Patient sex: M
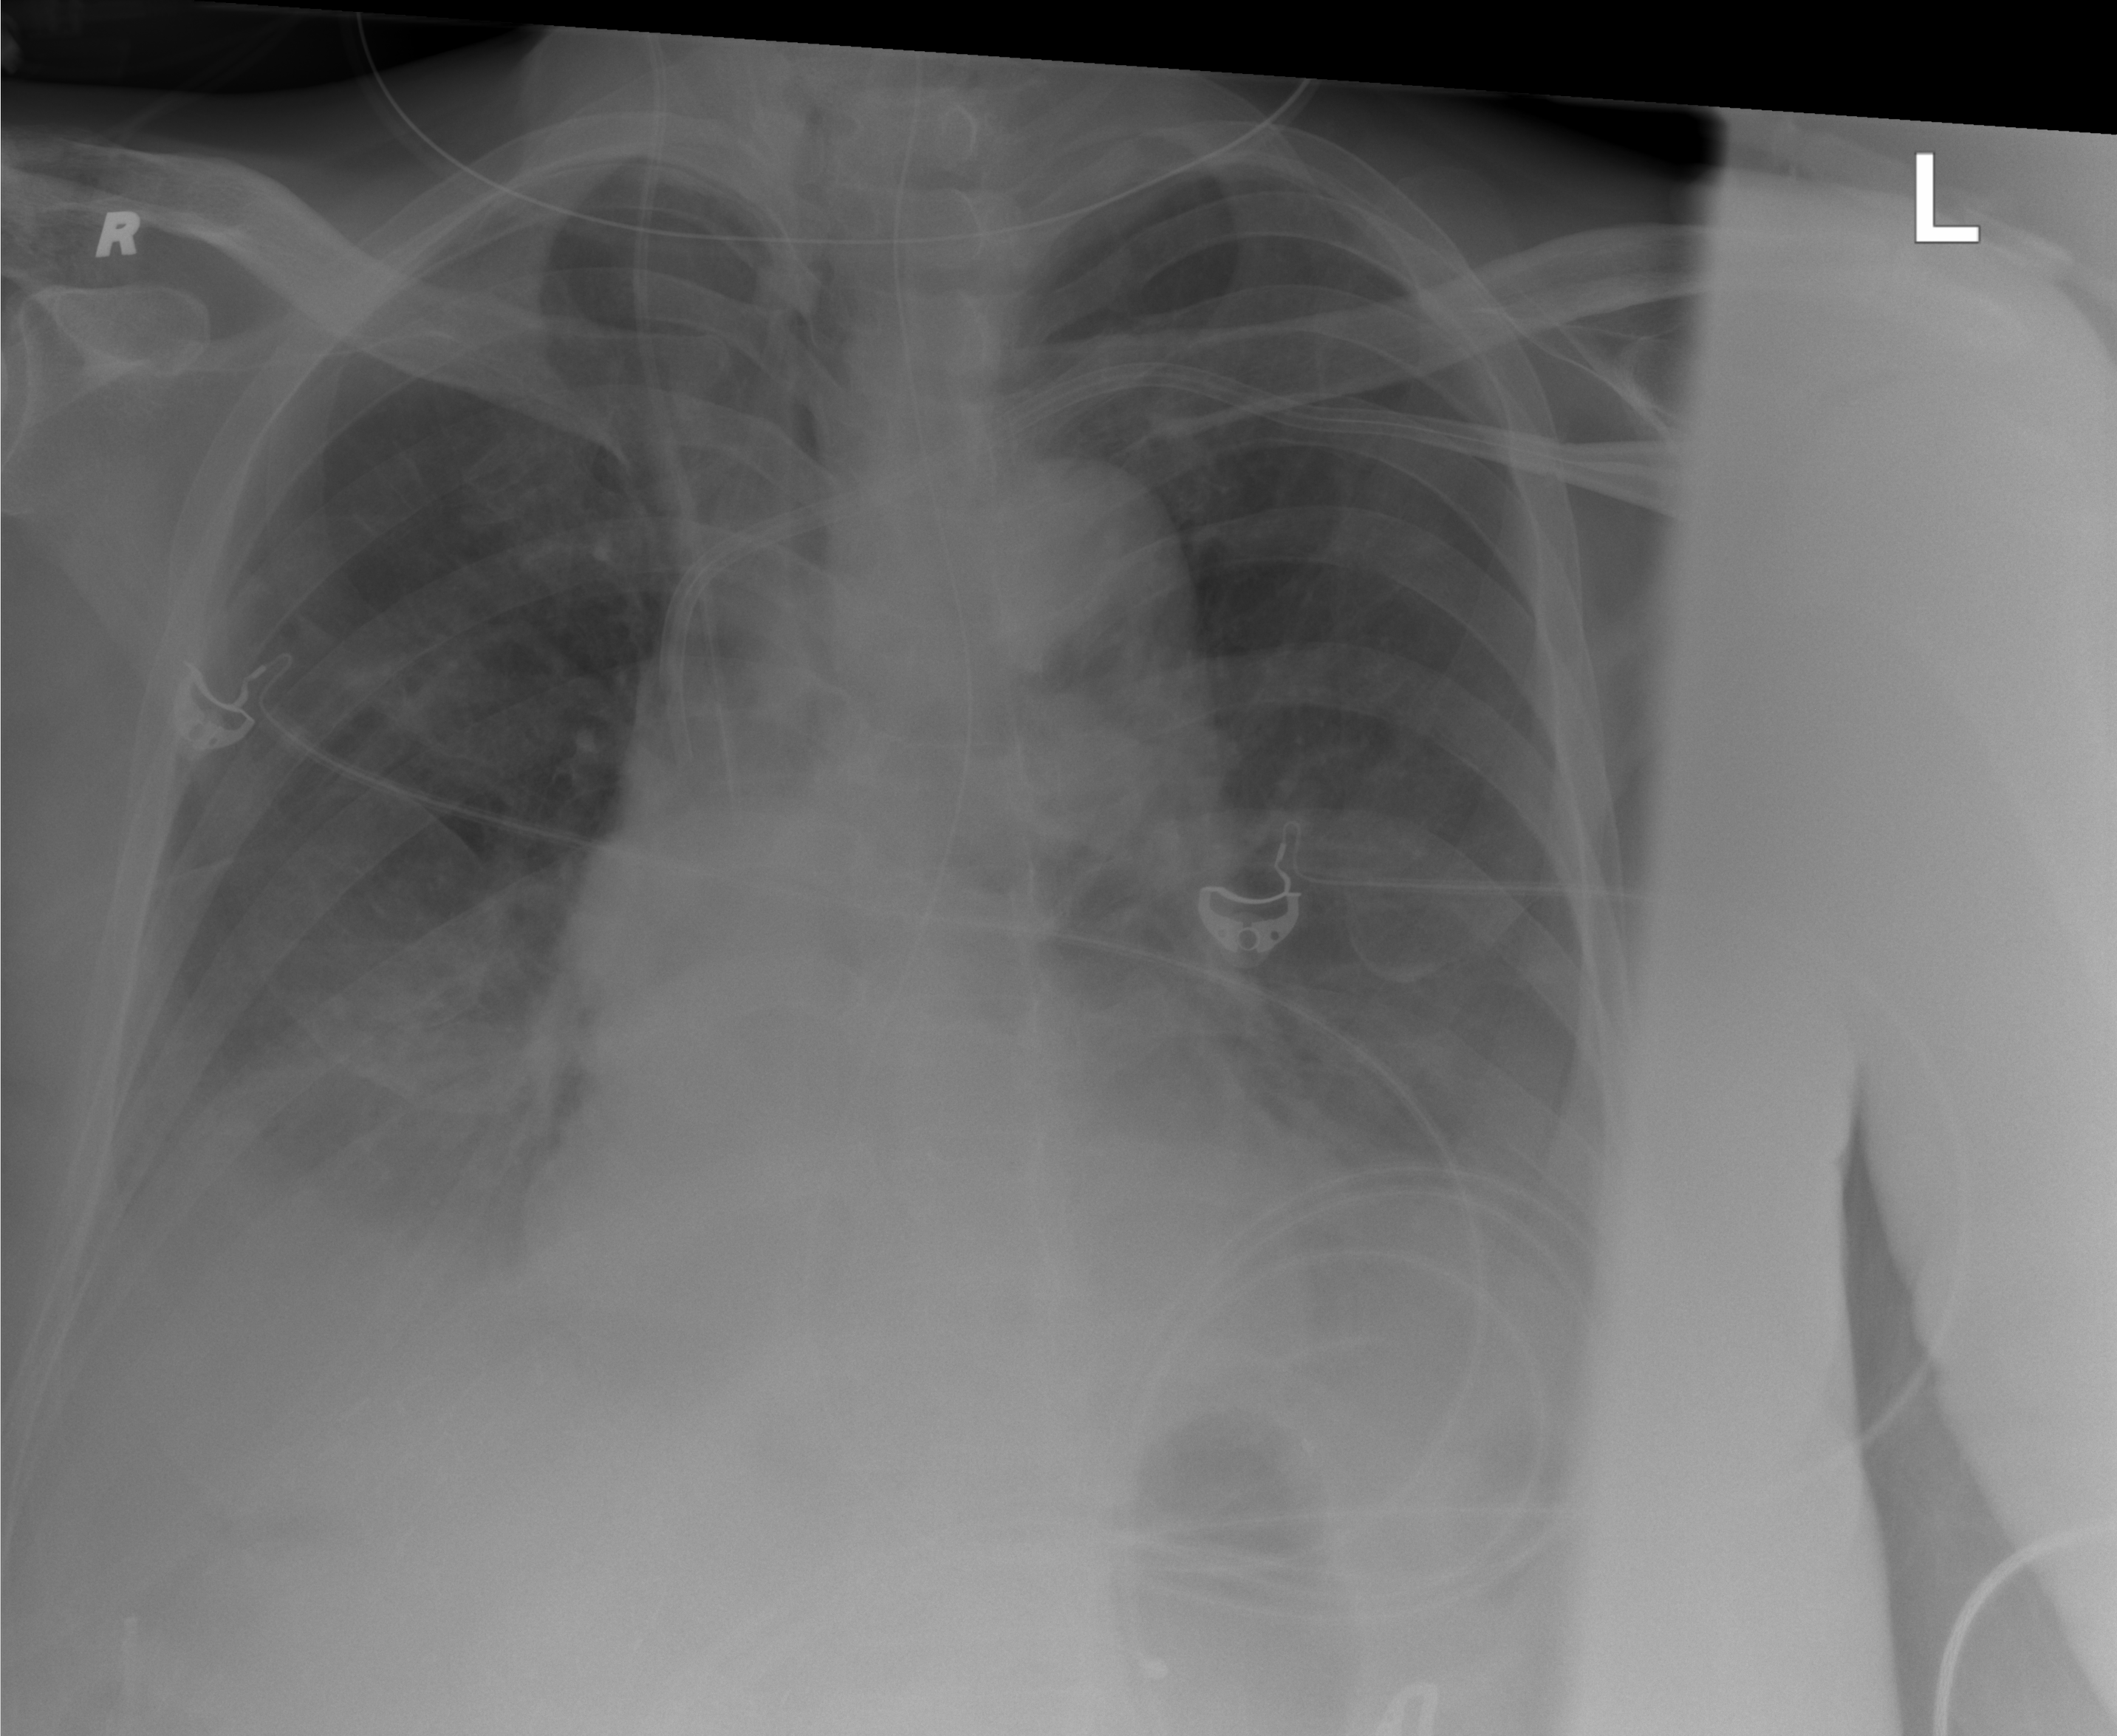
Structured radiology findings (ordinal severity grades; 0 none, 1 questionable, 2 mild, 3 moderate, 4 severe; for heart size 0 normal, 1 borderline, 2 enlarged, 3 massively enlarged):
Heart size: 0
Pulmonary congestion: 2
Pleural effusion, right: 2
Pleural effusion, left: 2
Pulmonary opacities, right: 2
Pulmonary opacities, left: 0
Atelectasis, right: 2
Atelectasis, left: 2